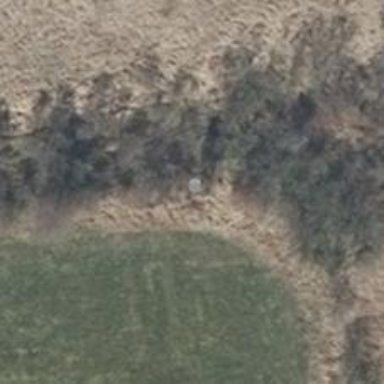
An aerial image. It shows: Shelter that serves as hunting stand.